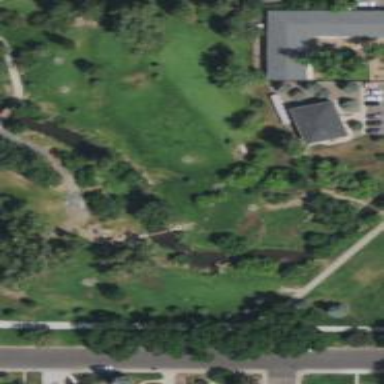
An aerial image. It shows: Disc golf hole.